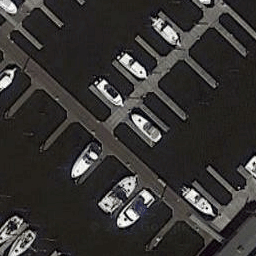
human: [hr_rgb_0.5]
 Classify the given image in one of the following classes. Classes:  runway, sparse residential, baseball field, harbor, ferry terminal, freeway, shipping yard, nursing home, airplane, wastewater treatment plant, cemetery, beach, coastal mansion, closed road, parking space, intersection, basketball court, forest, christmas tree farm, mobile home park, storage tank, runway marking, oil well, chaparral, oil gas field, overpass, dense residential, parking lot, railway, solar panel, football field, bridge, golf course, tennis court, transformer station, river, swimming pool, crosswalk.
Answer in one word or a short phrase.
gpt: harbor